Group 1:
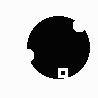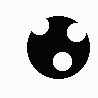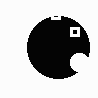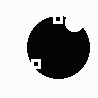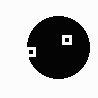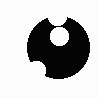
Group 2:
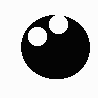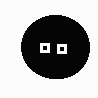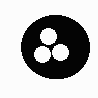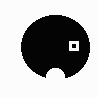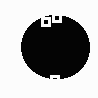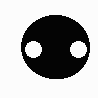
Rule separating the two groups: Large black region if completed is a circle vs. large black region if completed is an ellipse.
Concepts: approximately, imperfection_small
Author: Giuseppe Insana